如图，正方体$ABCD-A_1B_1C_1D_1$中，$P、Q、R、S、T$分别为线段$AA_1、AB、BC、BD、BB_1$的中点，联结$A_1S、D_1T$，对空间任意两点$M、N$，若线段$MN$与线段$A_1S$不相交\textbf{或}与线段$D_1T$不相交，则称$M、N$两点可视，下列选项中与点$C_1$不可视的为（）

\noindent A. 点$A$ $\quad\quad$ B. 点$P$ $\quad\quad$ C. 点$Q$ $\quad\quad$ D. 点$R$

\vspace{0.2cm}
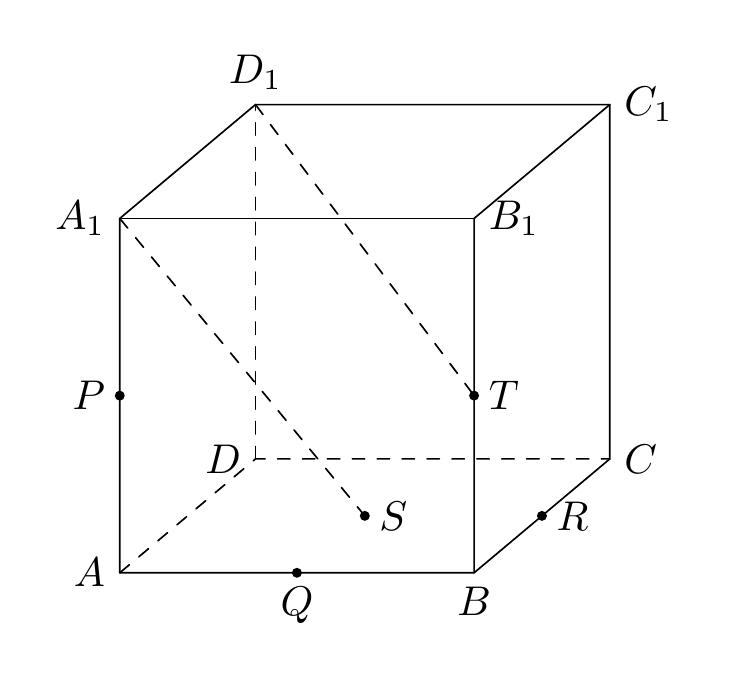
【解答】

\noindent \textbf{【答案】$\boldsymbol{B}$}

\vspace{0.1cm}
\noindent \textbf{【分析】}
根据题目新定义、异面直线的定义判断即可．

\vspace{0.2cm}
\noindent \textbf{【详解】}
\textbf{对于选项A}，连接$AD_1,BC_1,AC_1$，
因为$D_1、A、C_1\in$平面$D_1C_1BA$，$T\notin$平面$D_1C_1BA$，且$D_1\notin AC_1$，
所以直线$D_1T$与$AC_1$是异面直线，
所以点$C_1$与点$A$可视，故$\boldsymbol{A}$错误；

\textbf{对于选项B}，如图，连接$A_1C_1,PC_1,BD,AC$，得$A_1S、PC_1\subset$平面$A_1C_1CA$，且$A_1S$与$PC_1$相交；
连接$D_1P,PT,TC_1$，因为$D_1C_1\parallel PT$，$D_1C_1=PT$，
所以四边形$D_1C_1TP$是平行四边形，得$D_1T$与$PC_1$相交，
所以点$C_1$与点$P$不可视，故$\boldsymbol{B}$正确；

\textbf{对于选项C}，如图，连接$A_1C_1,AC,C_1Q$，
因为$A_1、S、C_1\in$平面$A_1C_1CA$，$Q\notin$平面$A_1C_1CA$，且$C_1\notin A_1S$，
所以直线$A_1S$与$QC_1$是异面直线，
所以点$C_1$与点$Q$可视，故$\boldsymbol{C}$错误；

\textbf{对于选项D}，如图，连接$RC_1，TC_1,TD_1$，
因为$C_1、T、D_1\in$平面$D_1C_1T$，$R\notin$平面$D_1C_1T$，且$C_1\notin D_1T$，
所以直线$D_1T$与$RC_1$是异面直线，
所以点$C_1$与点$R$可视，故$\boldsymbol{D}$错误．

\noindent 故选：$\boldsymbol{B}$．

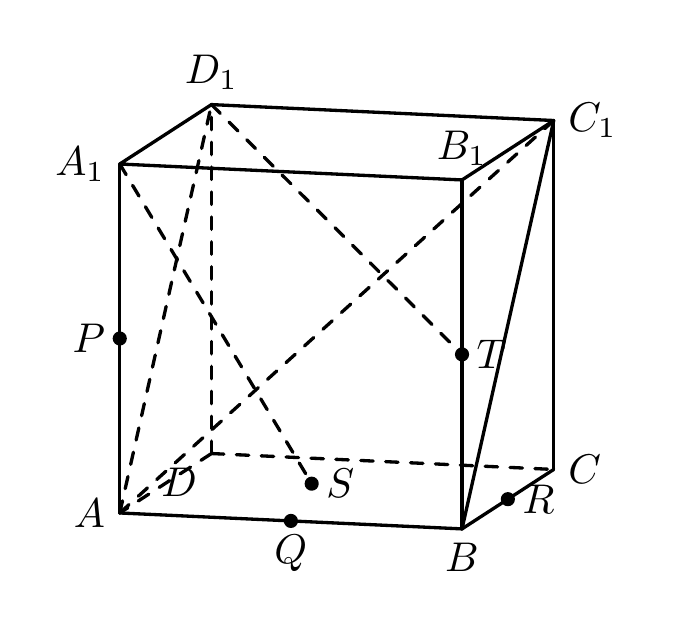
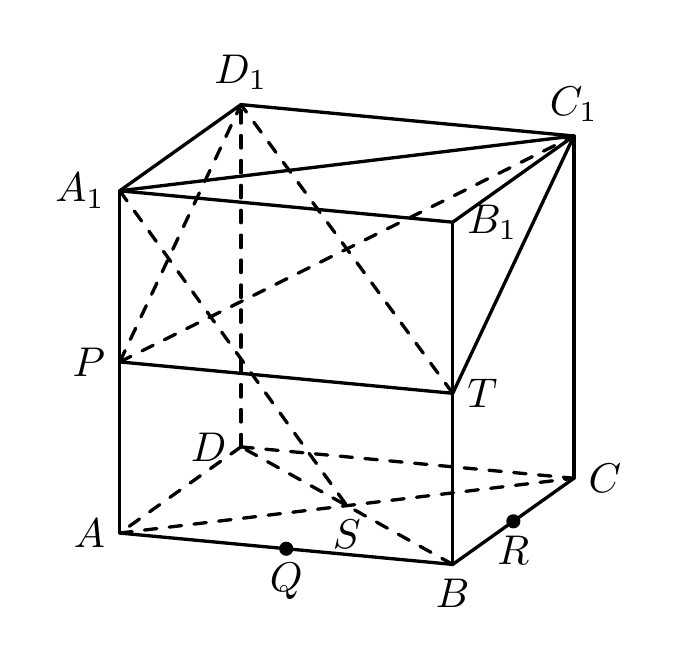
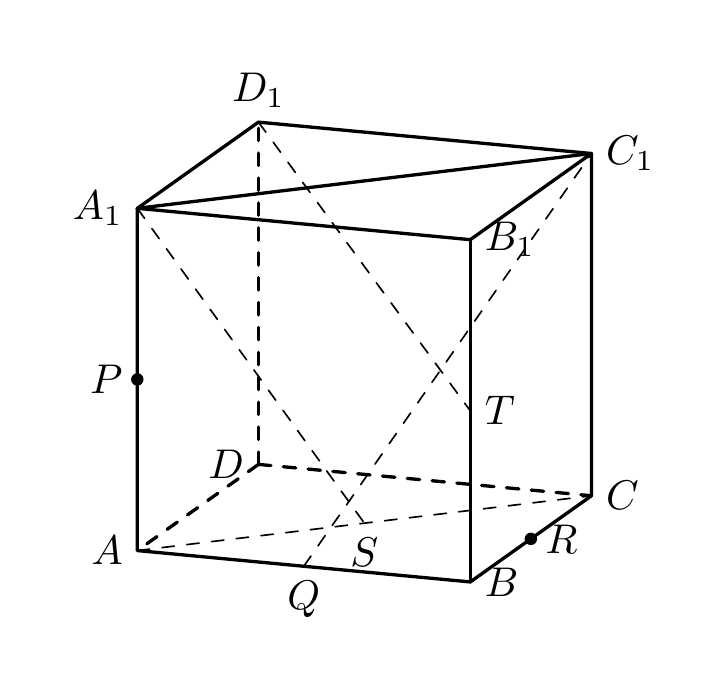